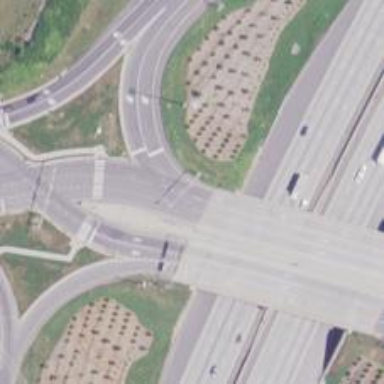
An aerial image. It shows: Footway on bridge.